Interaction volume radius: 10 \u00c5
Interaction volume height: 15 \u00c5
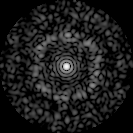
Disorder parameter: 0.8228